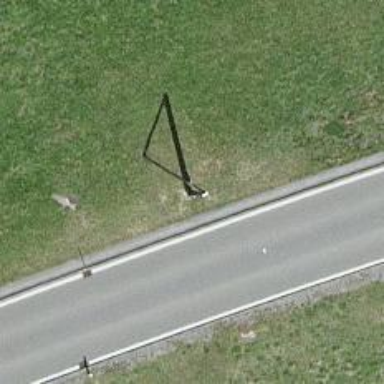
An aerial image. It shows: Power pole.